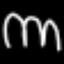
Label: squiggle